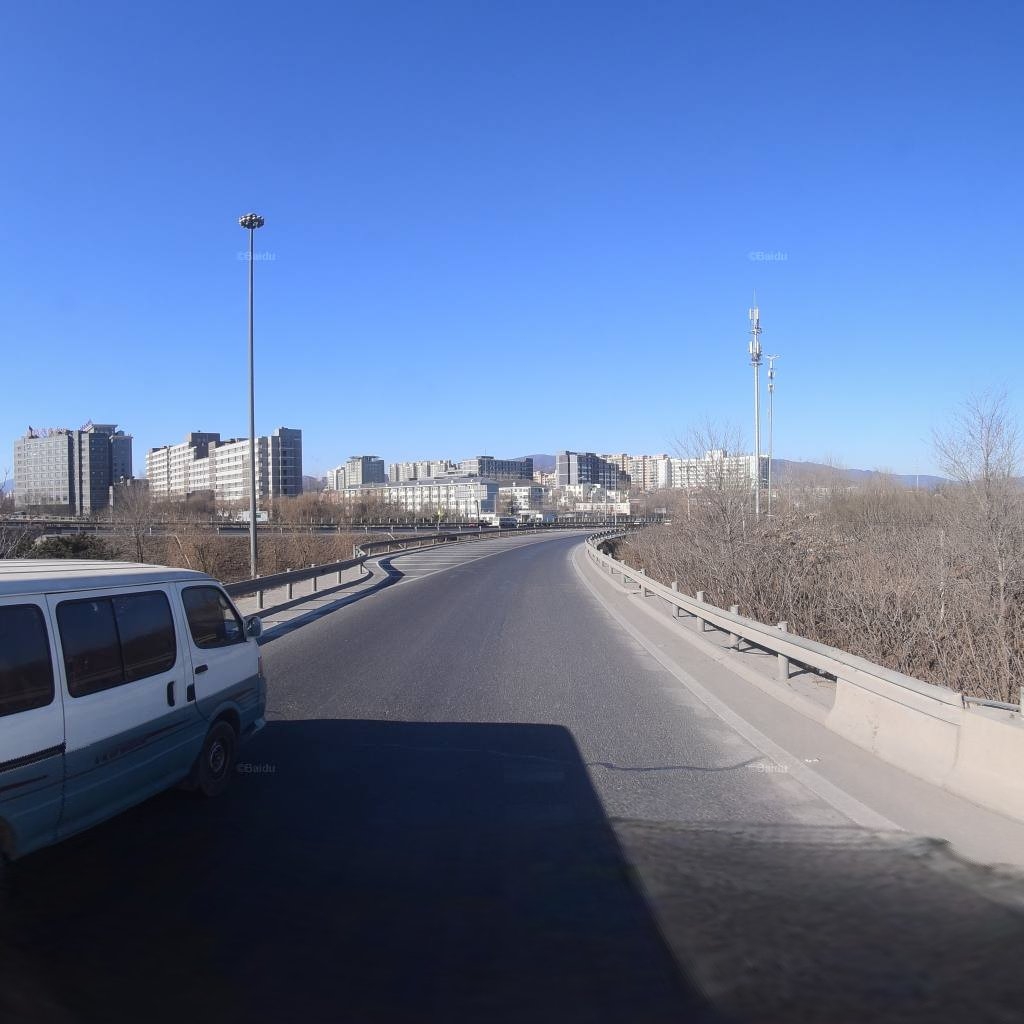
Region: Haidian
Road damage annotations: transverse patch, longitudinal patch